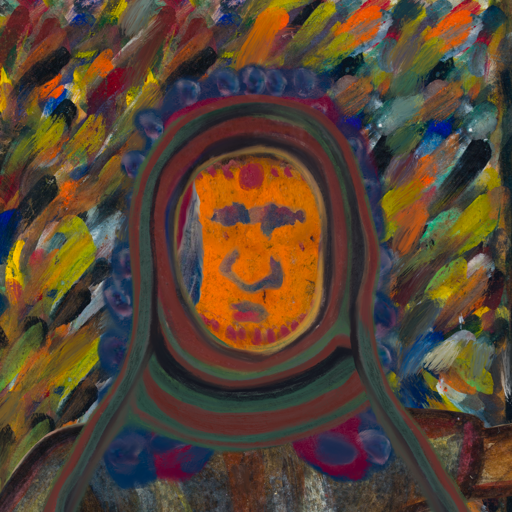
Background: An_Impression, Head And Neck Front: Doll, Face Front: In_The_Sun, Bust: Mosgoul, Hair Front: Hill_Girl, Head Accessory: After_Raid_Scarf, Second Necklace: Blank, Necklace: Blank, Baby: Blank